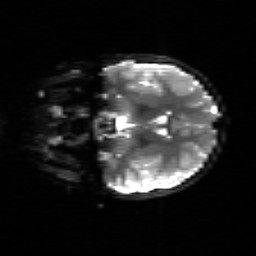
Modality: sbref
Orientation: coronal
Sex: female
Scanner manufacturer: siemens
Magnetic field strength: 3 T
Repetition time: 5 s
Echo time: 0.071 s